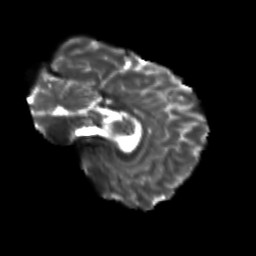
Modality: T2w
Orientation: sagittal
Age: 23
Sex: male
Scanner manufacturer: siemens
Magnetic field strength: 3 T
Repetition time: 3.5 s
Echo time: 0.113 s